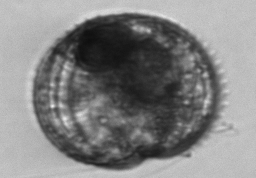
Label: Polykrikos